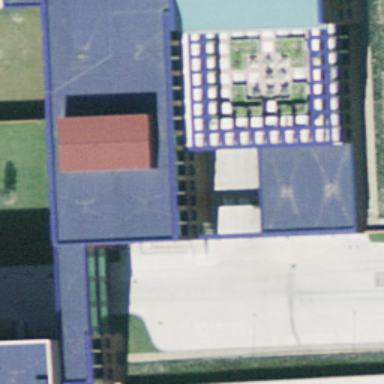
There are buildings with roofs of different colors .